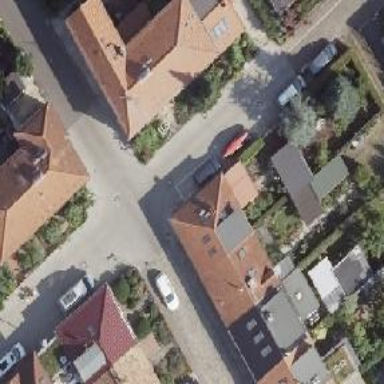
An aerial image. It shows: Residential road with sidewalks on both sides.